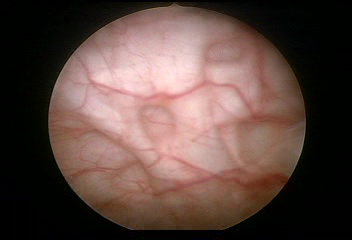
Modality: WLC
Class: Normal mucosa
Bladder cancer association: No